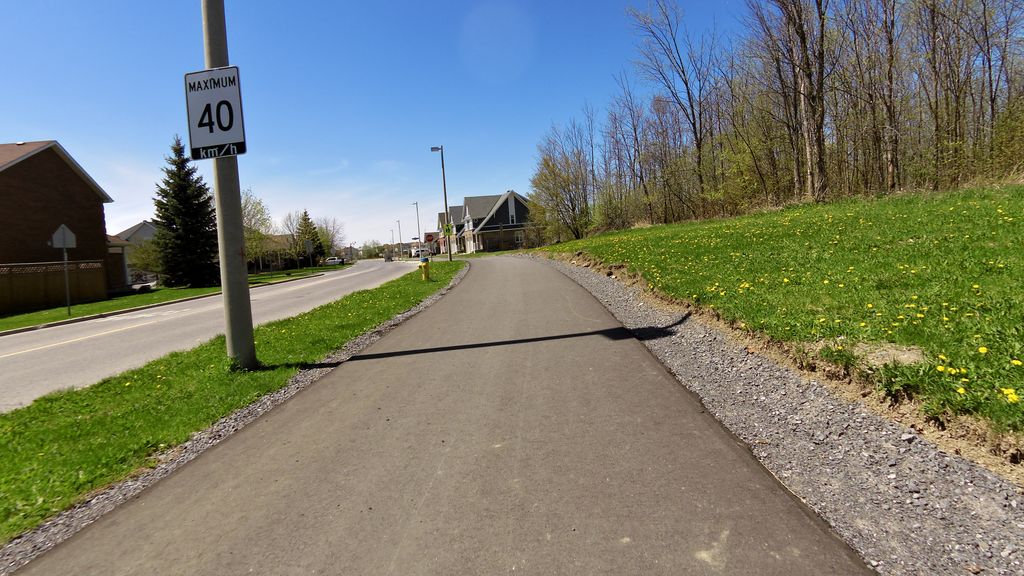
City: ottawa-gatineau